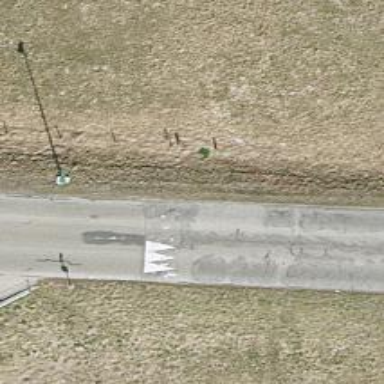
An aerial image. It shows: Asphalt road with traffic calming hump.